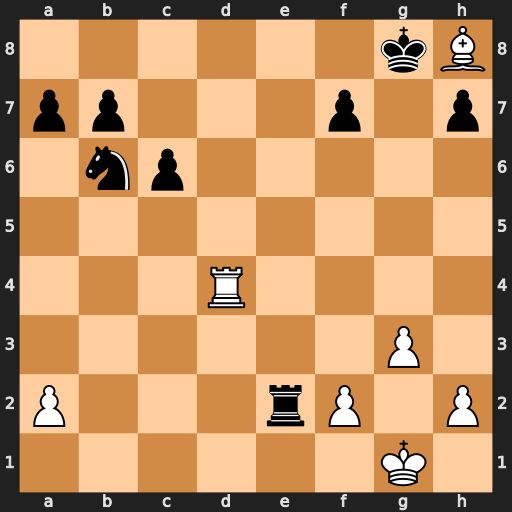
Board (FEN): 6kB/pp3p1p/1np5/8/3R4/6P1/P3rP1P/6K1
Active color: w
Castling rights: -
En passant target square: -
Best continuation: Rd8+ Re8 Rxe8#